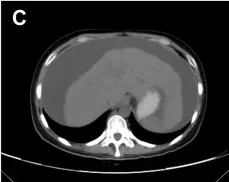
CT scan revealed cirrhosis and ascites (C).
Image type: radiology (ct)